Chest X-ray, AP view. Patient: 32 years old, sex M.
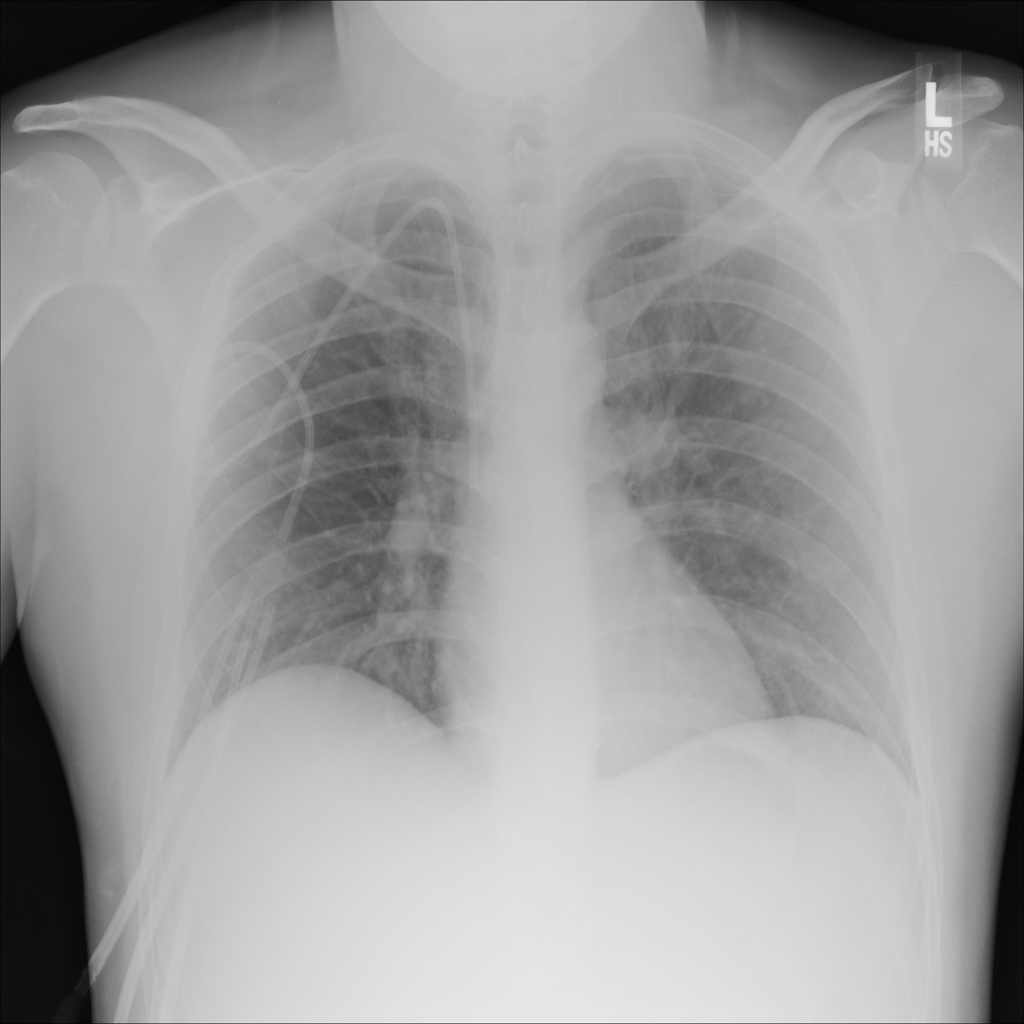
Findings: No Finding